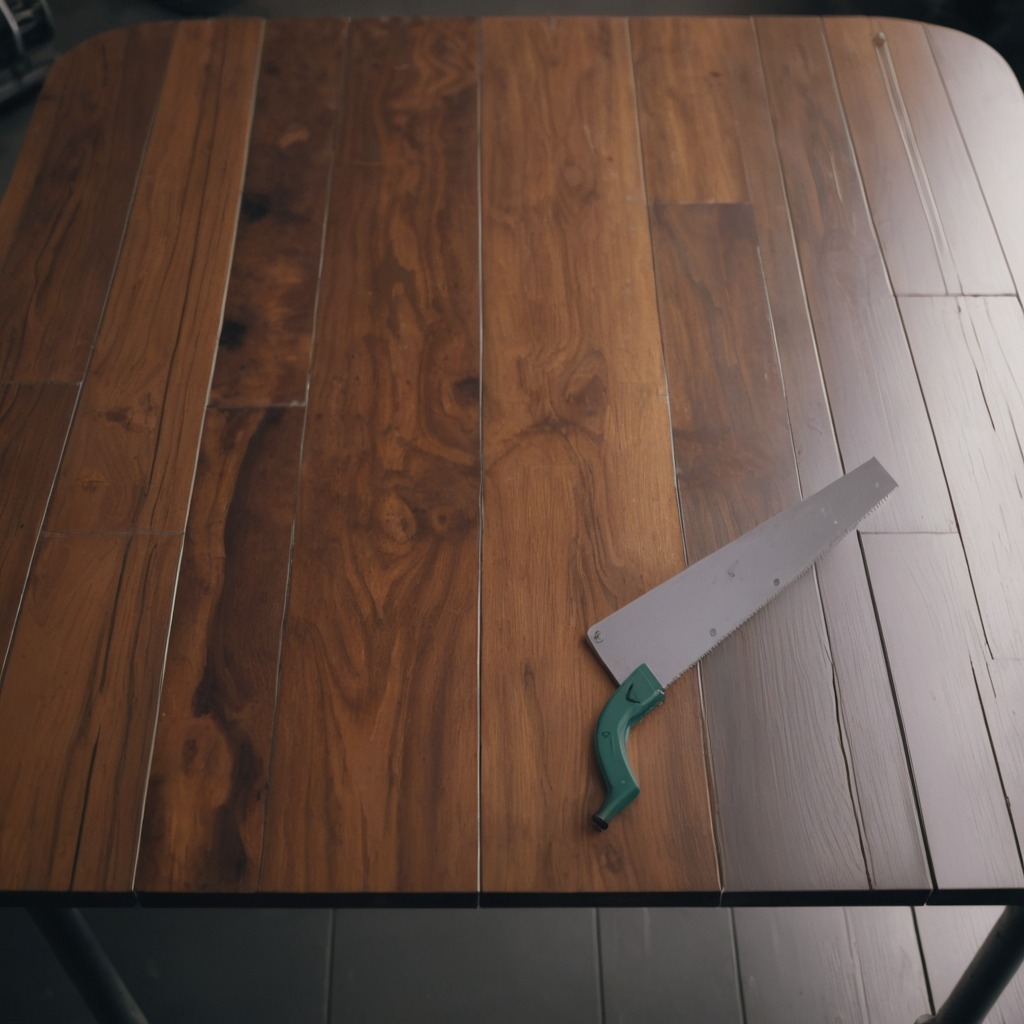
A handheld metal saw lies on the wooden table.